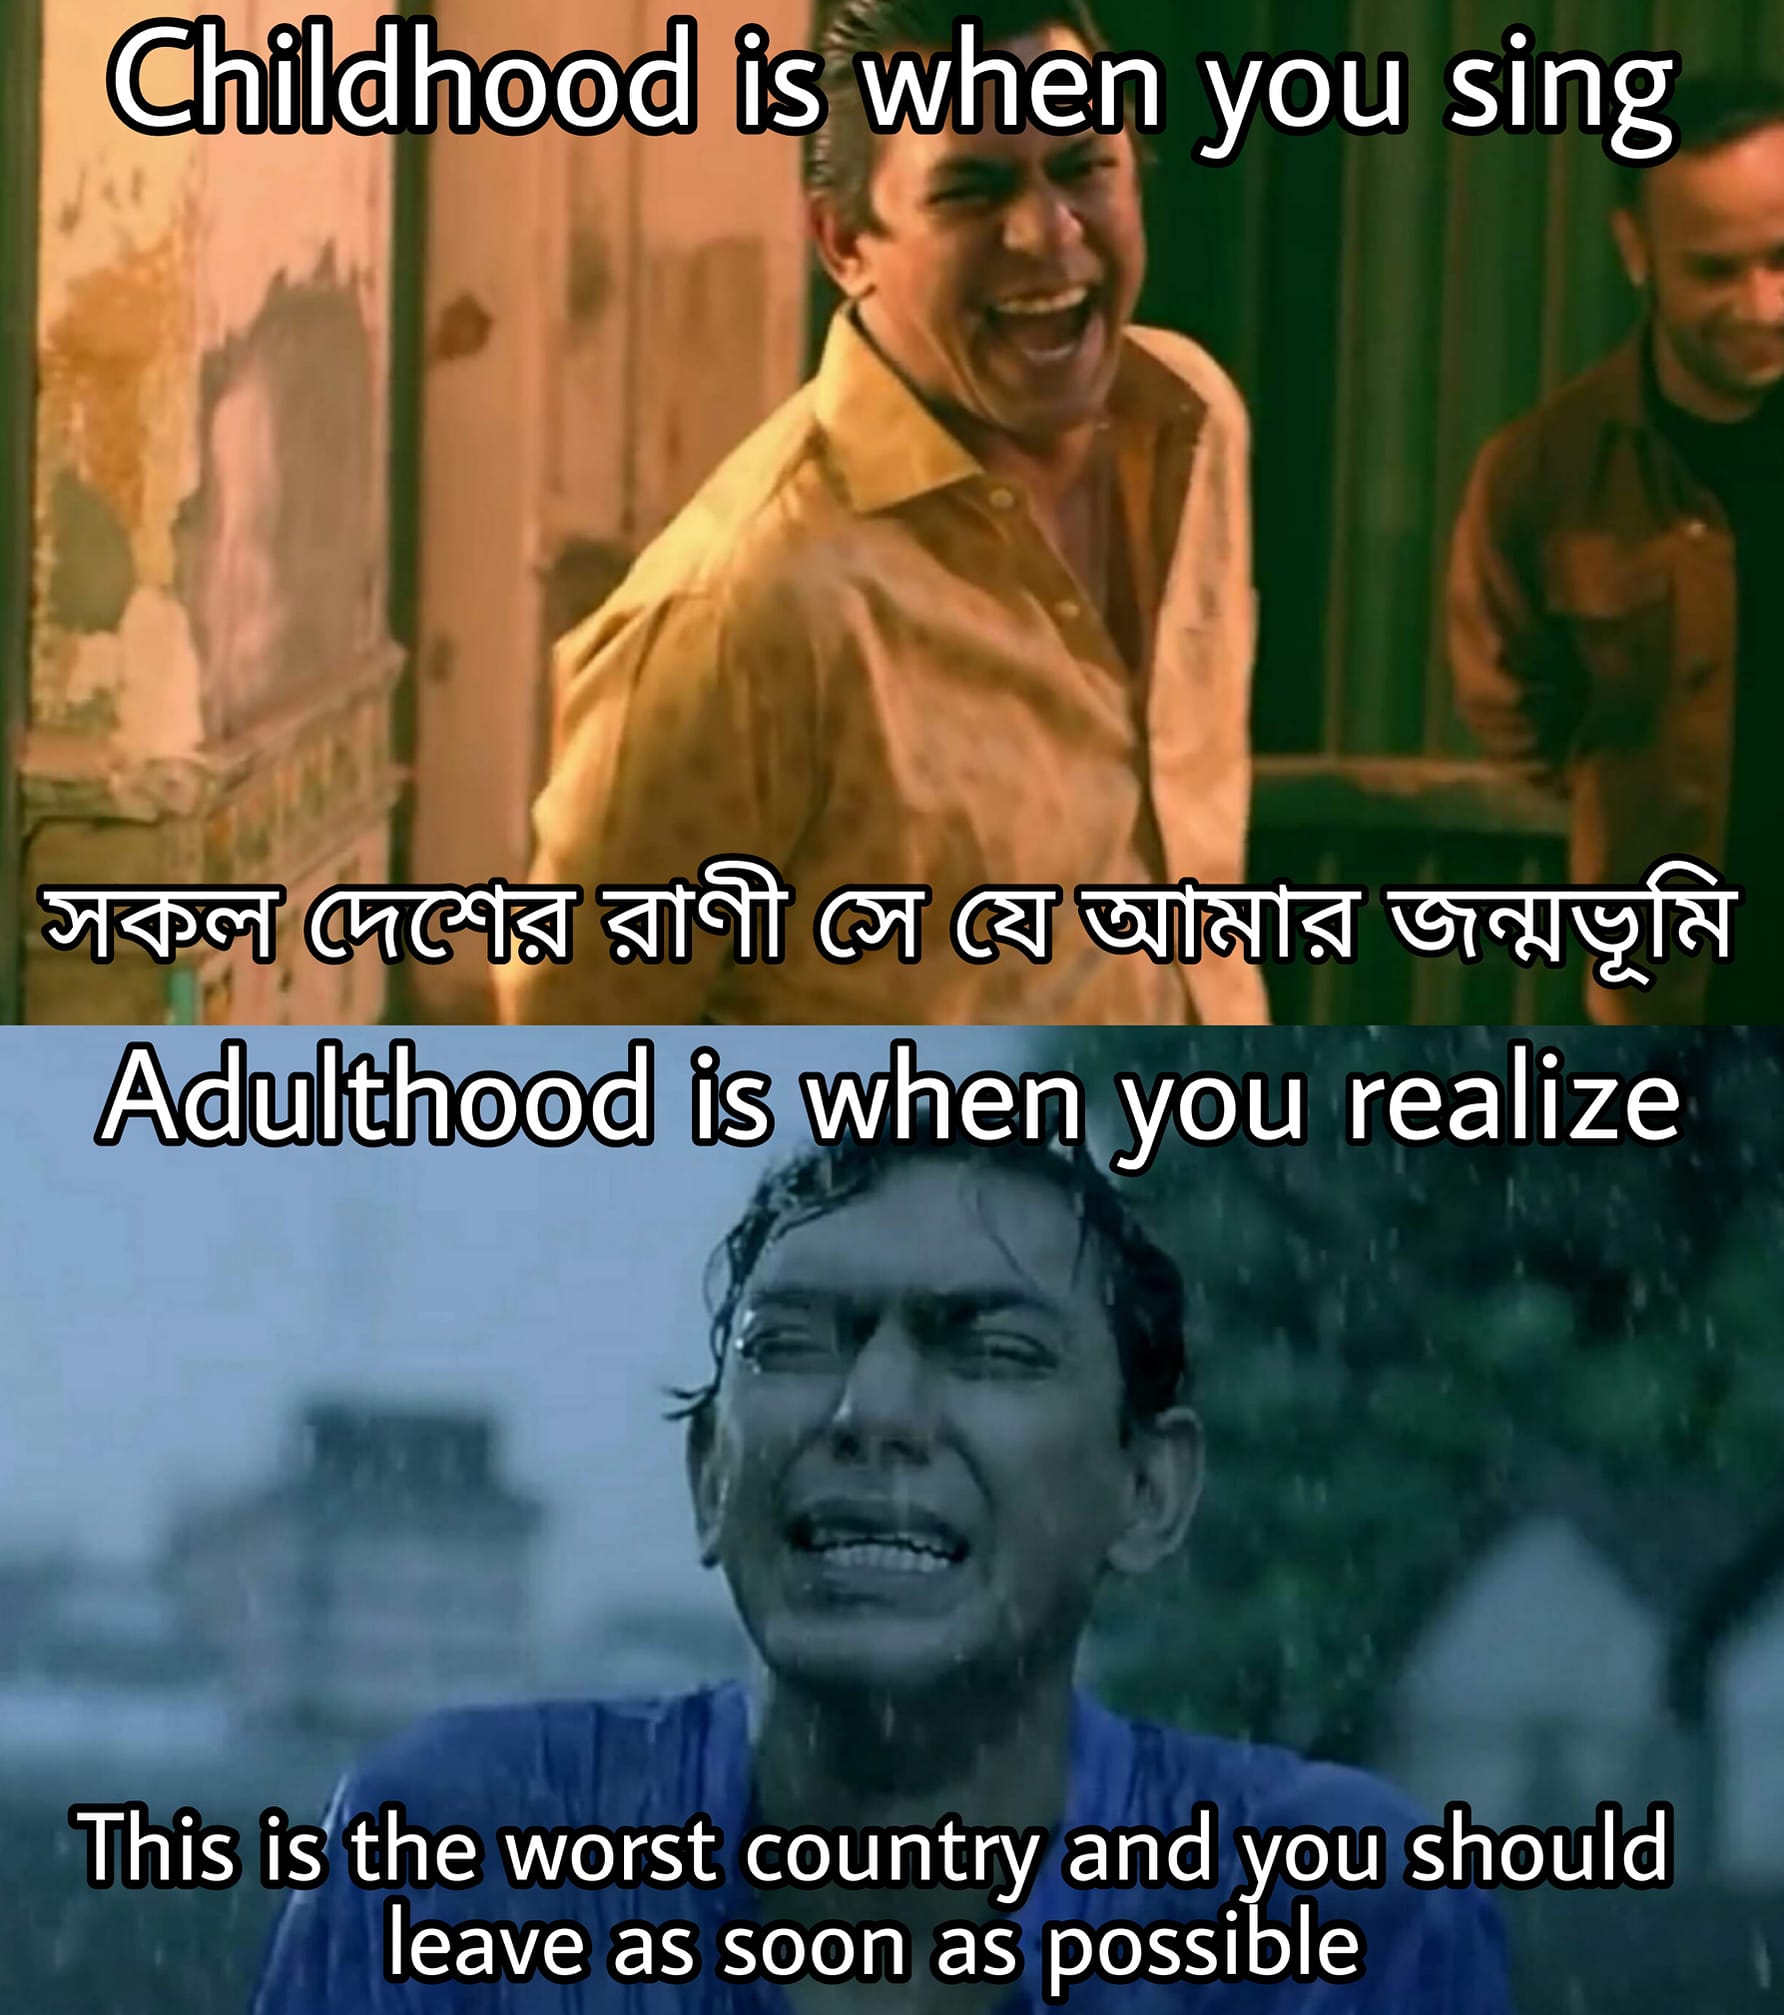
Caption: Childhood is when you sing সকল দেশের রাণী সে যে আমার জন্মভুমি    Adulthood is when you realize   This is the worst country and you should leave as soon as possible.
Label: hate